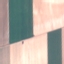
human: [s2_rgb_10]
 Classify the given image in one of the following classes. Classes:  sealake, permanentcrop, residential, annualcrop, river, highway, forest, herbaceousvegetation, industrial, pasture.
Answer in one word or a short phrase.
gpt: AnnualCrop